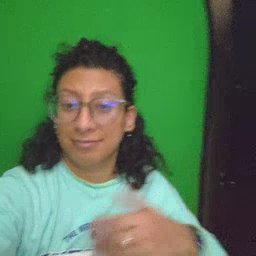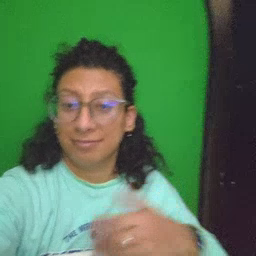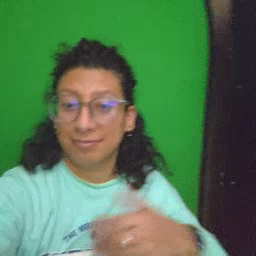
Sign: kitty